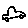
Label: car